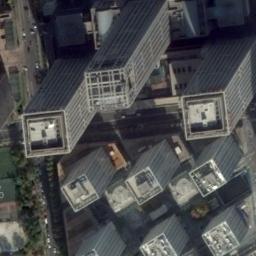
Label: commercial_area